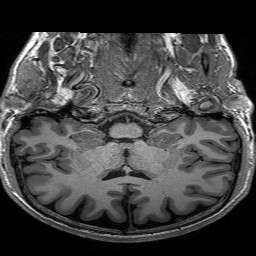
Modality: T1w
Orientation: sagittal
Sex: male